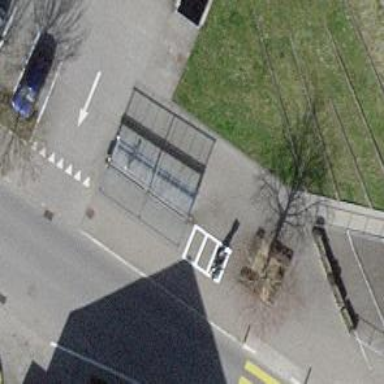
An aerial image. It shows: Bicycle parking facility.